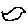
Label: bird